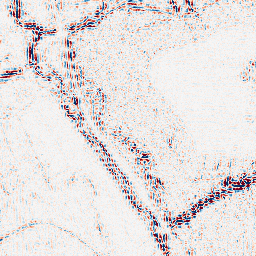
Category: wavelet
Decomposition family: wavelet_dwt
Decomposition parameters: wavelet: sym4
level: 2
Upsampling method: fft_zeropad
Upsampling parameters: scale: 2
Upsampling scale: 2